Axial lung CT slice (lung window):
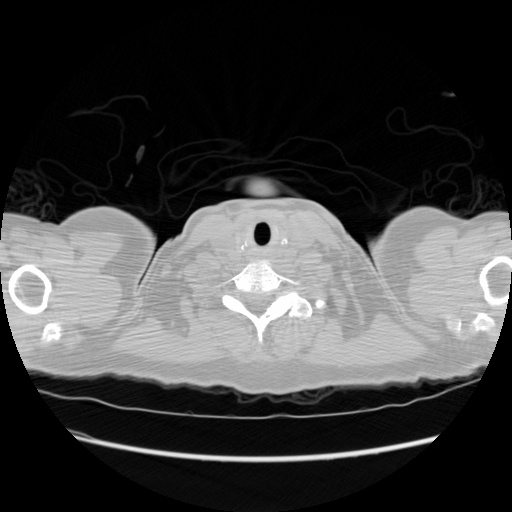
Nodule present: no